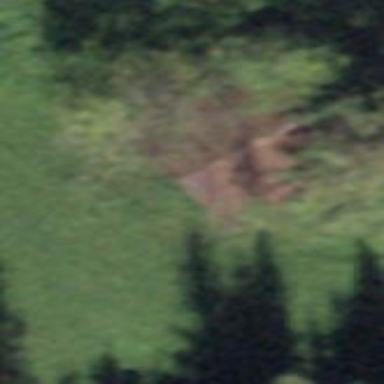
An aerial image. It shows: Rural barn.